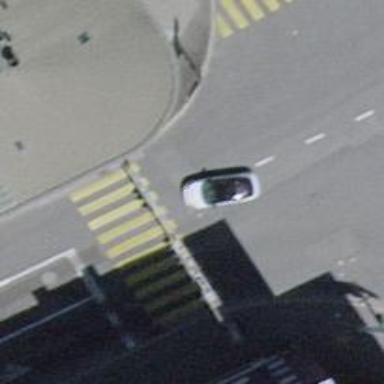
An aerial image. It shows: Road crossing with traffic signals.